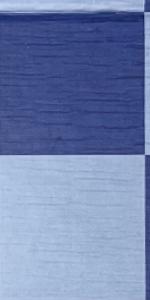
Label: Empty